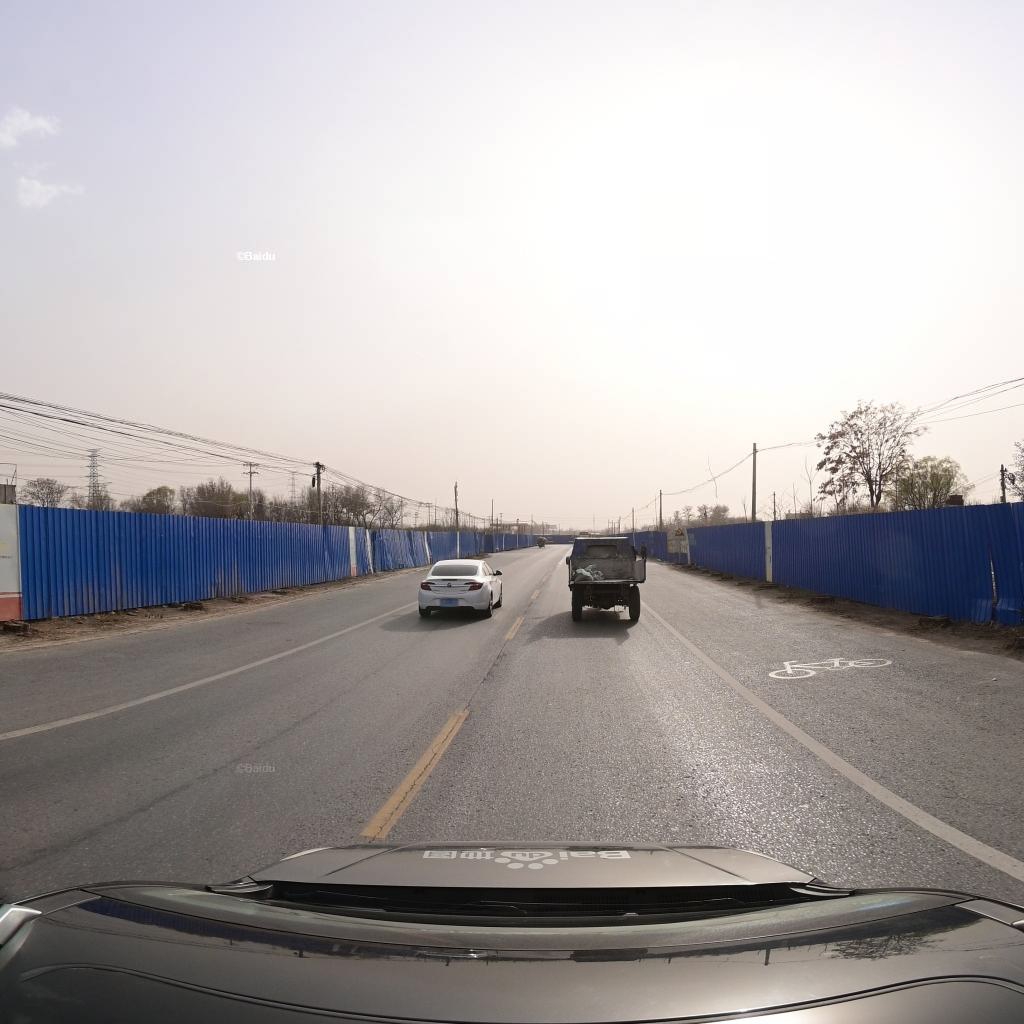
Region: Fengtai
Road damage annotations: longitudinal crack